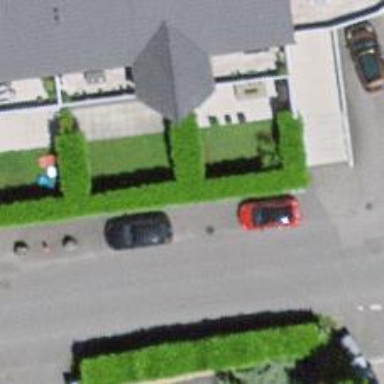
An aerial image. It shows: Hedge acting as barrier.